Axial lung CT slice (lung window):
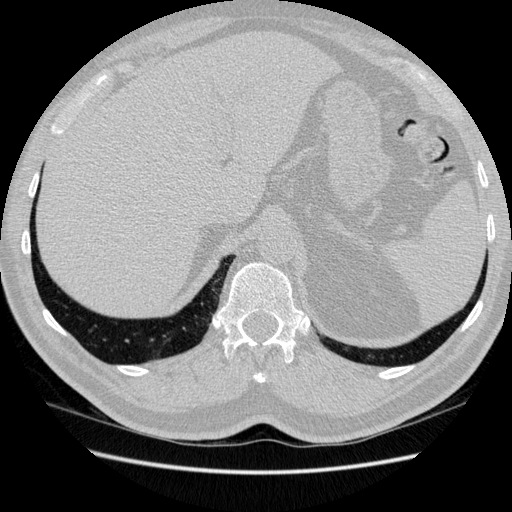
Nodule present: no